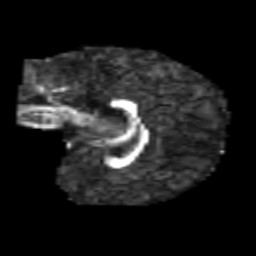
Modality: FA
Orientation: sagittal
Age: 6
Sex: female
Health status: healthy